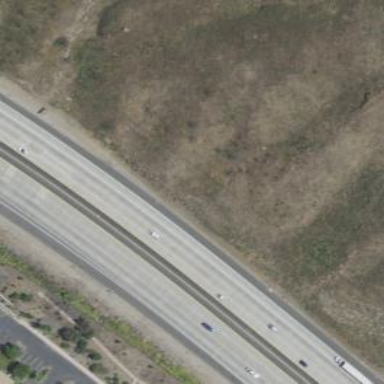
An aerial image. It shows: Motorway.